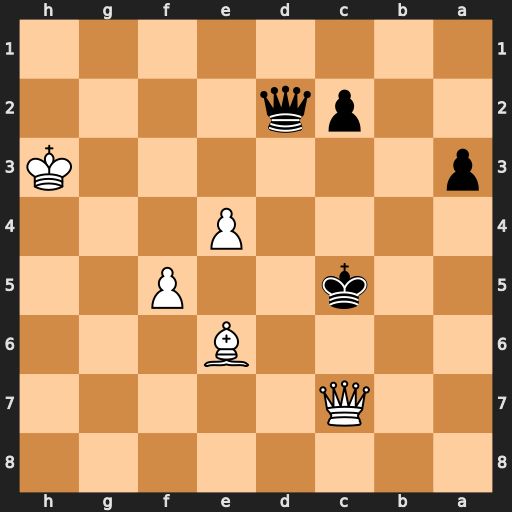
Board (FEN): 8/2Q5/4B3/2k2P2/4P3/p6K/2pq4/8
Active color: b
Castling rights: -
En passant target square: -
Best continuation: Kd4 Qd6+ Ke3 Qxd2+ Kxd2